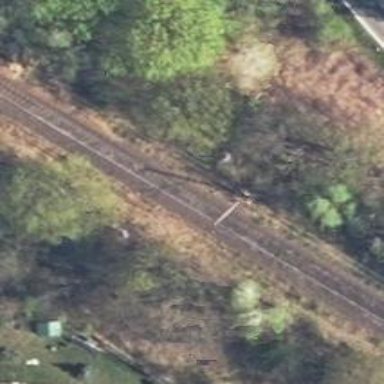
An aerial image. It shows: Railway with electrified contact lines.